Question: Looking at any web inspector, the following markup is outputting unexpected (at least to me) results:
'''
<p>
<div>Here's a div!</div>
And here's some text.
<div>Here's another div!</div>
</p>
'''
Using Chrome's Dev Tools, I'm seeing the DOM tree look like this:

Maybe I'm having a brain fart, but shouldn't the DIV be inside of the P tag?
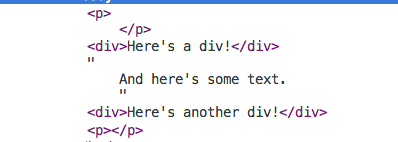
Answer: It is not valid html to put a '<div>' inside a '<p>'. The '<p>' element is only meant to include inline elements. '<div>' is a block element. See section <URL> for more info.
Chrome will sometimes rewrite bad HTML to be valid.
Here is a related/duplicate <URL>.